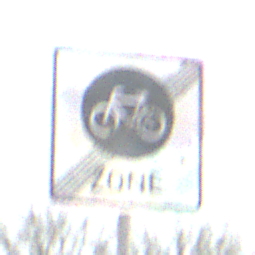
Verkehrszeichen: EndeFahrradzone
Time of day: MorningAfternoon
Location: Outdoor (Nature)
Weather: PartlyCloudy
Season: Autumn
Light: Natural